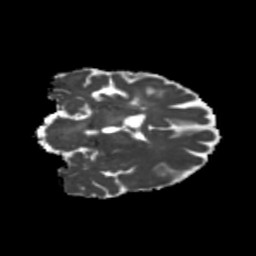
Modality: MD
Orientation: coronal
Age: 50
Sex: female
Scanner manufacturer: siemens
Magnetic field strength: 3 T
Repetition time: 5.25 s
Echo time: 0.08 s